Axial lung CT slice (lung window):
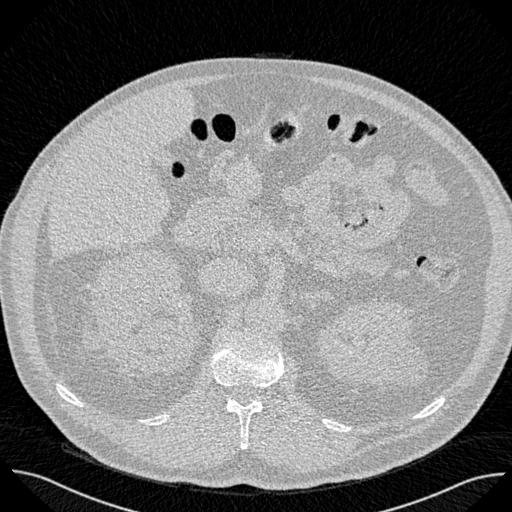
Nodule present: no